Field crop: maize
Growth stage: 2
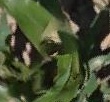
Species: maize